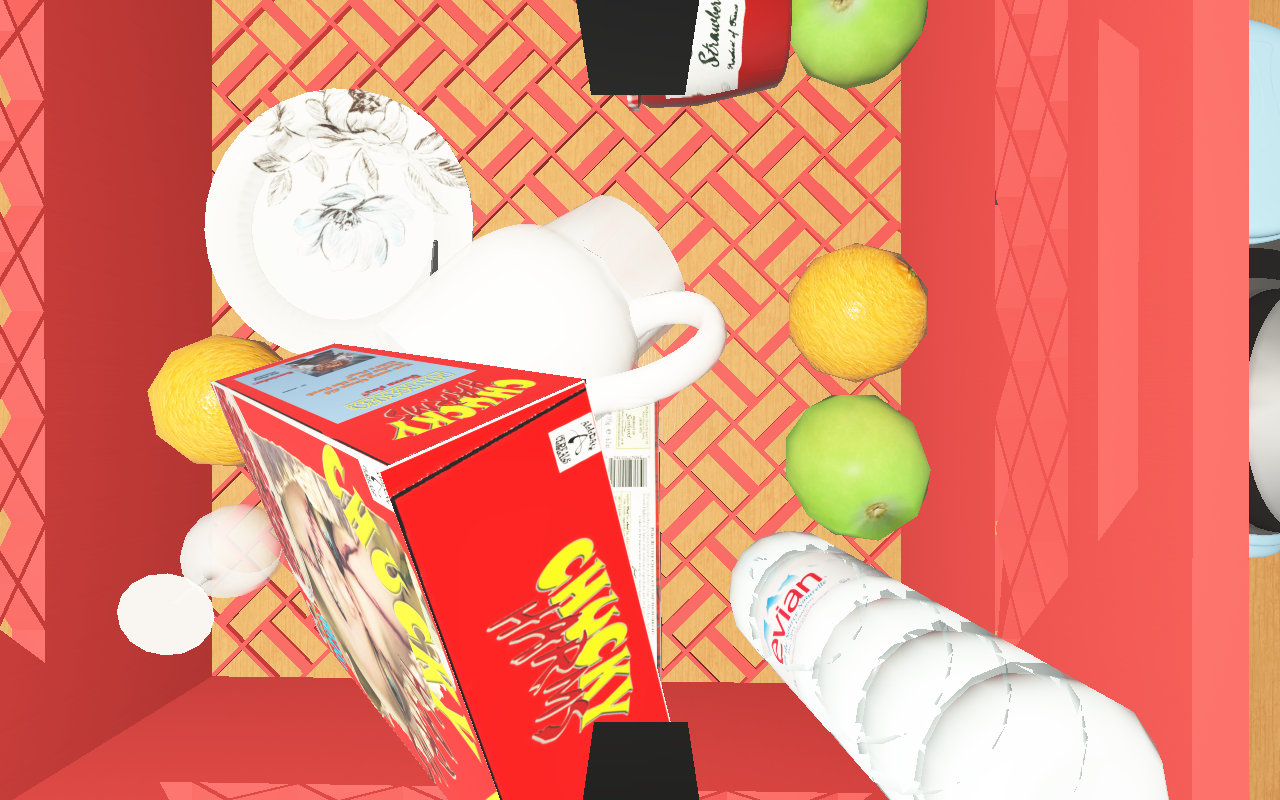
Objects in the scene:
carafe
water bottle
apple
apple
orange
spoon
glass
wineglass
honey jar
jam jar
cereal box